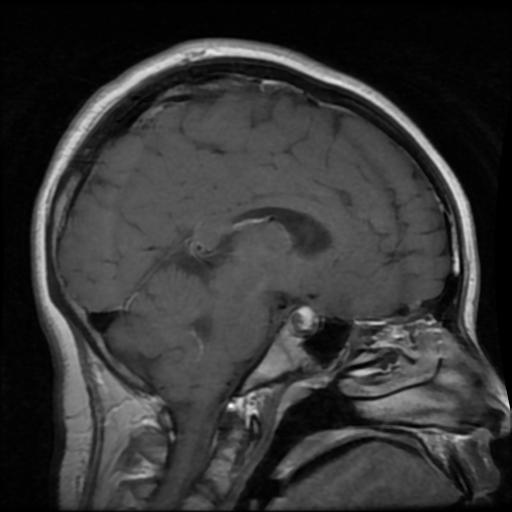
Label: pituitary